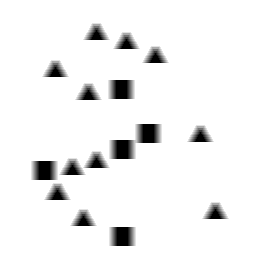
Squares: 5
Triangles: 11
Stars: 0
Total shapes: 16